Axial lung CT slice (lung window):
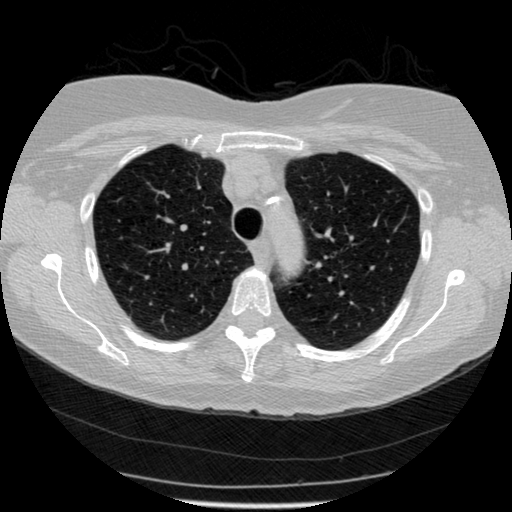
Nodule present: no